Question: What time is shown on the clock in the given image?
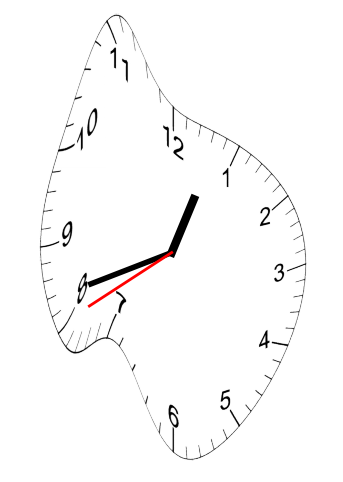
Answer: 12:41:40